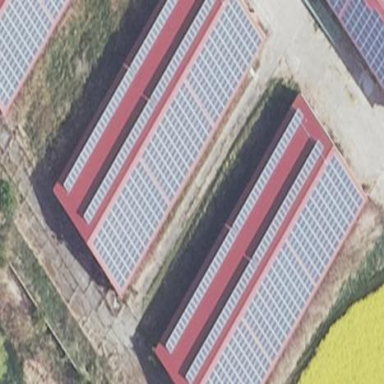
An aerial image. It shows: Small solar photovoltaic panel generator inside building.